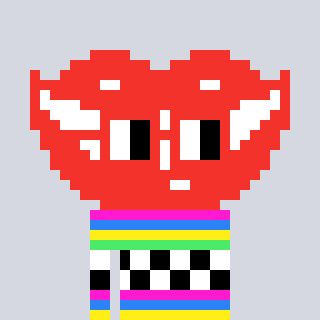
a pixel art character with square red glasses, a smile-shaped head and a grayscale-colored body on a cool background